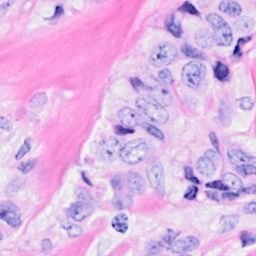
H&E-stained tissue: Breast